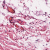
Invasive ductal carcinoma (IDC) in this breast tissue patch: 0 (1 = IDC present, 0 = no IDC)